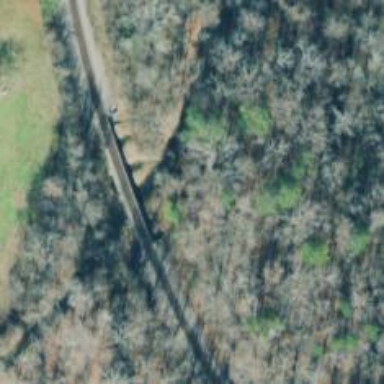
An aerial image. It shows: Railway bridge.